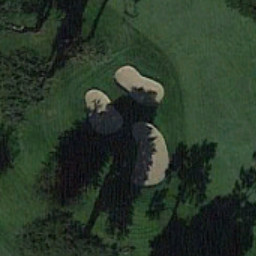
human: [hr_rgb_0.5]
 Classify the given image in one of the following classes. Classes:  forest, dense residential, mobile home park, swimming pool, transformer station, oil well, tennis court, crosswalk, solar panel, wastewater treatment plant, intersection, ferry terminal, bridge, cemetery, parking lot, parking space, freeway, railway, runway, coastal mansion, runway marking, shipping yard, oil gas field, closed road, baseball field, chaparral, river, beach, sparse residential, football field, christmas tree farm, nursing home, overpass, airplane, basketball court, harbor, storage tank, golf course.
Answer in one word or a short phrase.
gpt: golf course